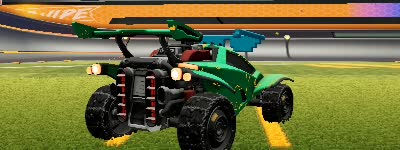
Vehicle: octane